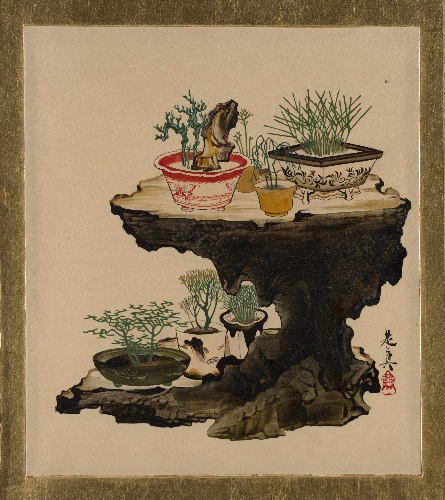
Artist: Shibata Zeshin
Artist bio: Japanese, 1807–1891
Date: 1882
Object type: Painting
Classification: Paintings
Medium: Lacquer on paper
Culture: Japan
Period: Meiji period (1868–1912)
Dimensions: 7 1/2 x 6 1/2 in. (19.1 x 16.5 cm)
Department: Asian Art
Credit line: The Howard Mansfield Collection, Purchase, Rogers Fund, 1936
Accession year: 1936
Repository: Metropolitan Museum of Art, New York, NY
Tags: Plants